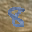
Label: 8